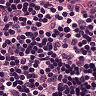
Metastatic tissue present: no